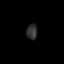
Tissue: prostate
Cell type: Fibroblasts
Senescence score: 0.813
Nuclear area (px): 166
Mean DAPI intensity: 47.452